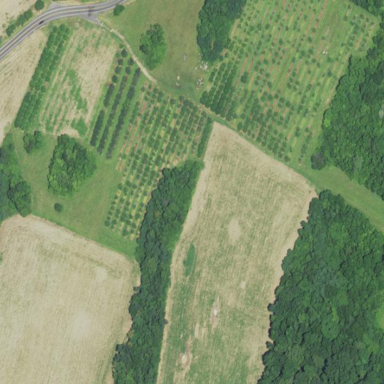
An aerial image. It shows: Orchard.